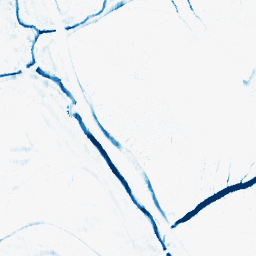
Category: morphological
Decomposition family: morphological_ellipse
Decomposition parameters: operation: closing
width: 10
height: 5
Upsampling method: quartic
Upsampling parameters: scale: 8
Upsampling scale: 8